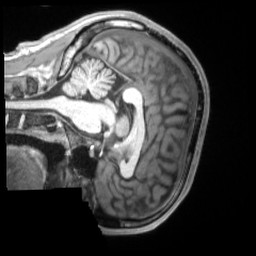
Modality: T1w
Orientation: sagittal
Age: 40
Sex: male
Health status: ill
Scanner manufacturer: siemens
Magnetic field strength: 3 T
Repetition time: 2.2 s
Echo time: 0.00157 s